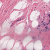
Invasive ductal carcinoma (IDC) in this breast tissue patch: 1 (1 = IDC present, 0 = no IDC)